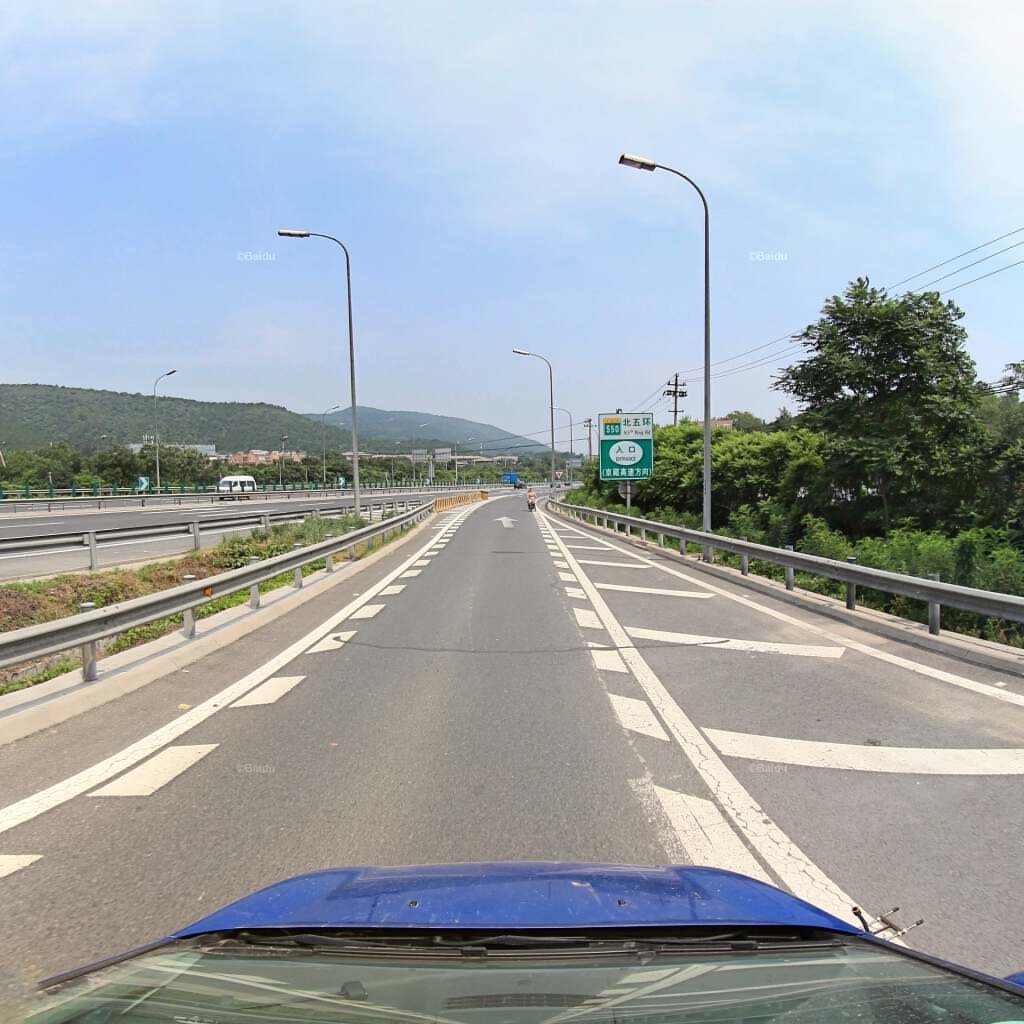
Region: Haidian
Road damage annotations: transverse patch